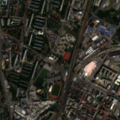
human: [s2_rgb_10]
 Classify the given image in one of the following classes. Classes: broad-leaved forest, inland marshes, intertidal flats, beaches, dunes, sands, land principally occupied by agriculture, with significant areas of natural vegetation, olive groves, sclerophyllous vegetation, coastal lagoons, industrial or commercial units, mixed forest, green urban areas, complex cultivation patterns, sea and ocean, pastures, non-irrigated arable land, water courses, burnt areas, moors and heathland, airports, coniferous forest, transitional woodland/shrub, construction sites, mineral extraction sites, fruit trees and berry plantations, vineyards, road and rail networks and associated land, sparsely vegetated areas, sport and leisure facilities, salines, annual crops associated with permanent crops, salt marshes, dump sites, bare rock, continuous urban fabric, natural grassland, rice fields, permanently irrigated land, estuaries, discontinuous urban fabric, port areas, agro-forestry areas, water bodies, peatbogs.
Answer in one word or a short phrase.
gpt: continuous urban fabric, discontinuous urban fabric, industrial or commercial units, road and rail networks and associated land